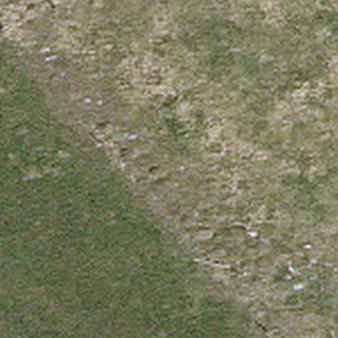
Label: other